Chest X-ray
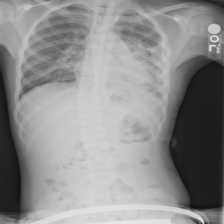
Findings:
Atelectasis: positive
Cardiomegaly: negative
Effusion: negative
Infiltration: positive
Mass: negative
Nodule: negative
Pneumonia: negative
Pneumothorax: negative
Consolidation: negative
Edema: negative
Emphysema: negative
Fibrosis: negative
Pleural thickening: negative
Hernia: negative